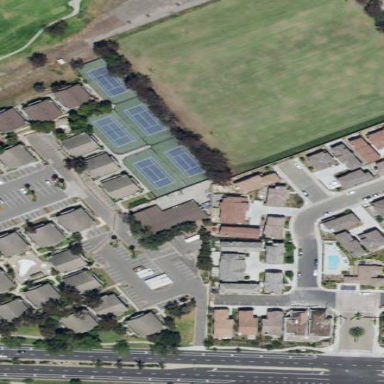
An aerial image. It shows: Tennis court on pitch.